Interaction volume radius: 10 \u00c5
Interaction volume height: 10 \u00c5
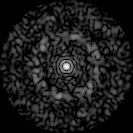
Disorder parameter: 0.8176